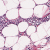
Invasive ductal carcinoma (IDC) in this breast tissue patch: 1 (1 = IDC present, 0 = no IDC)